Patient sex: F
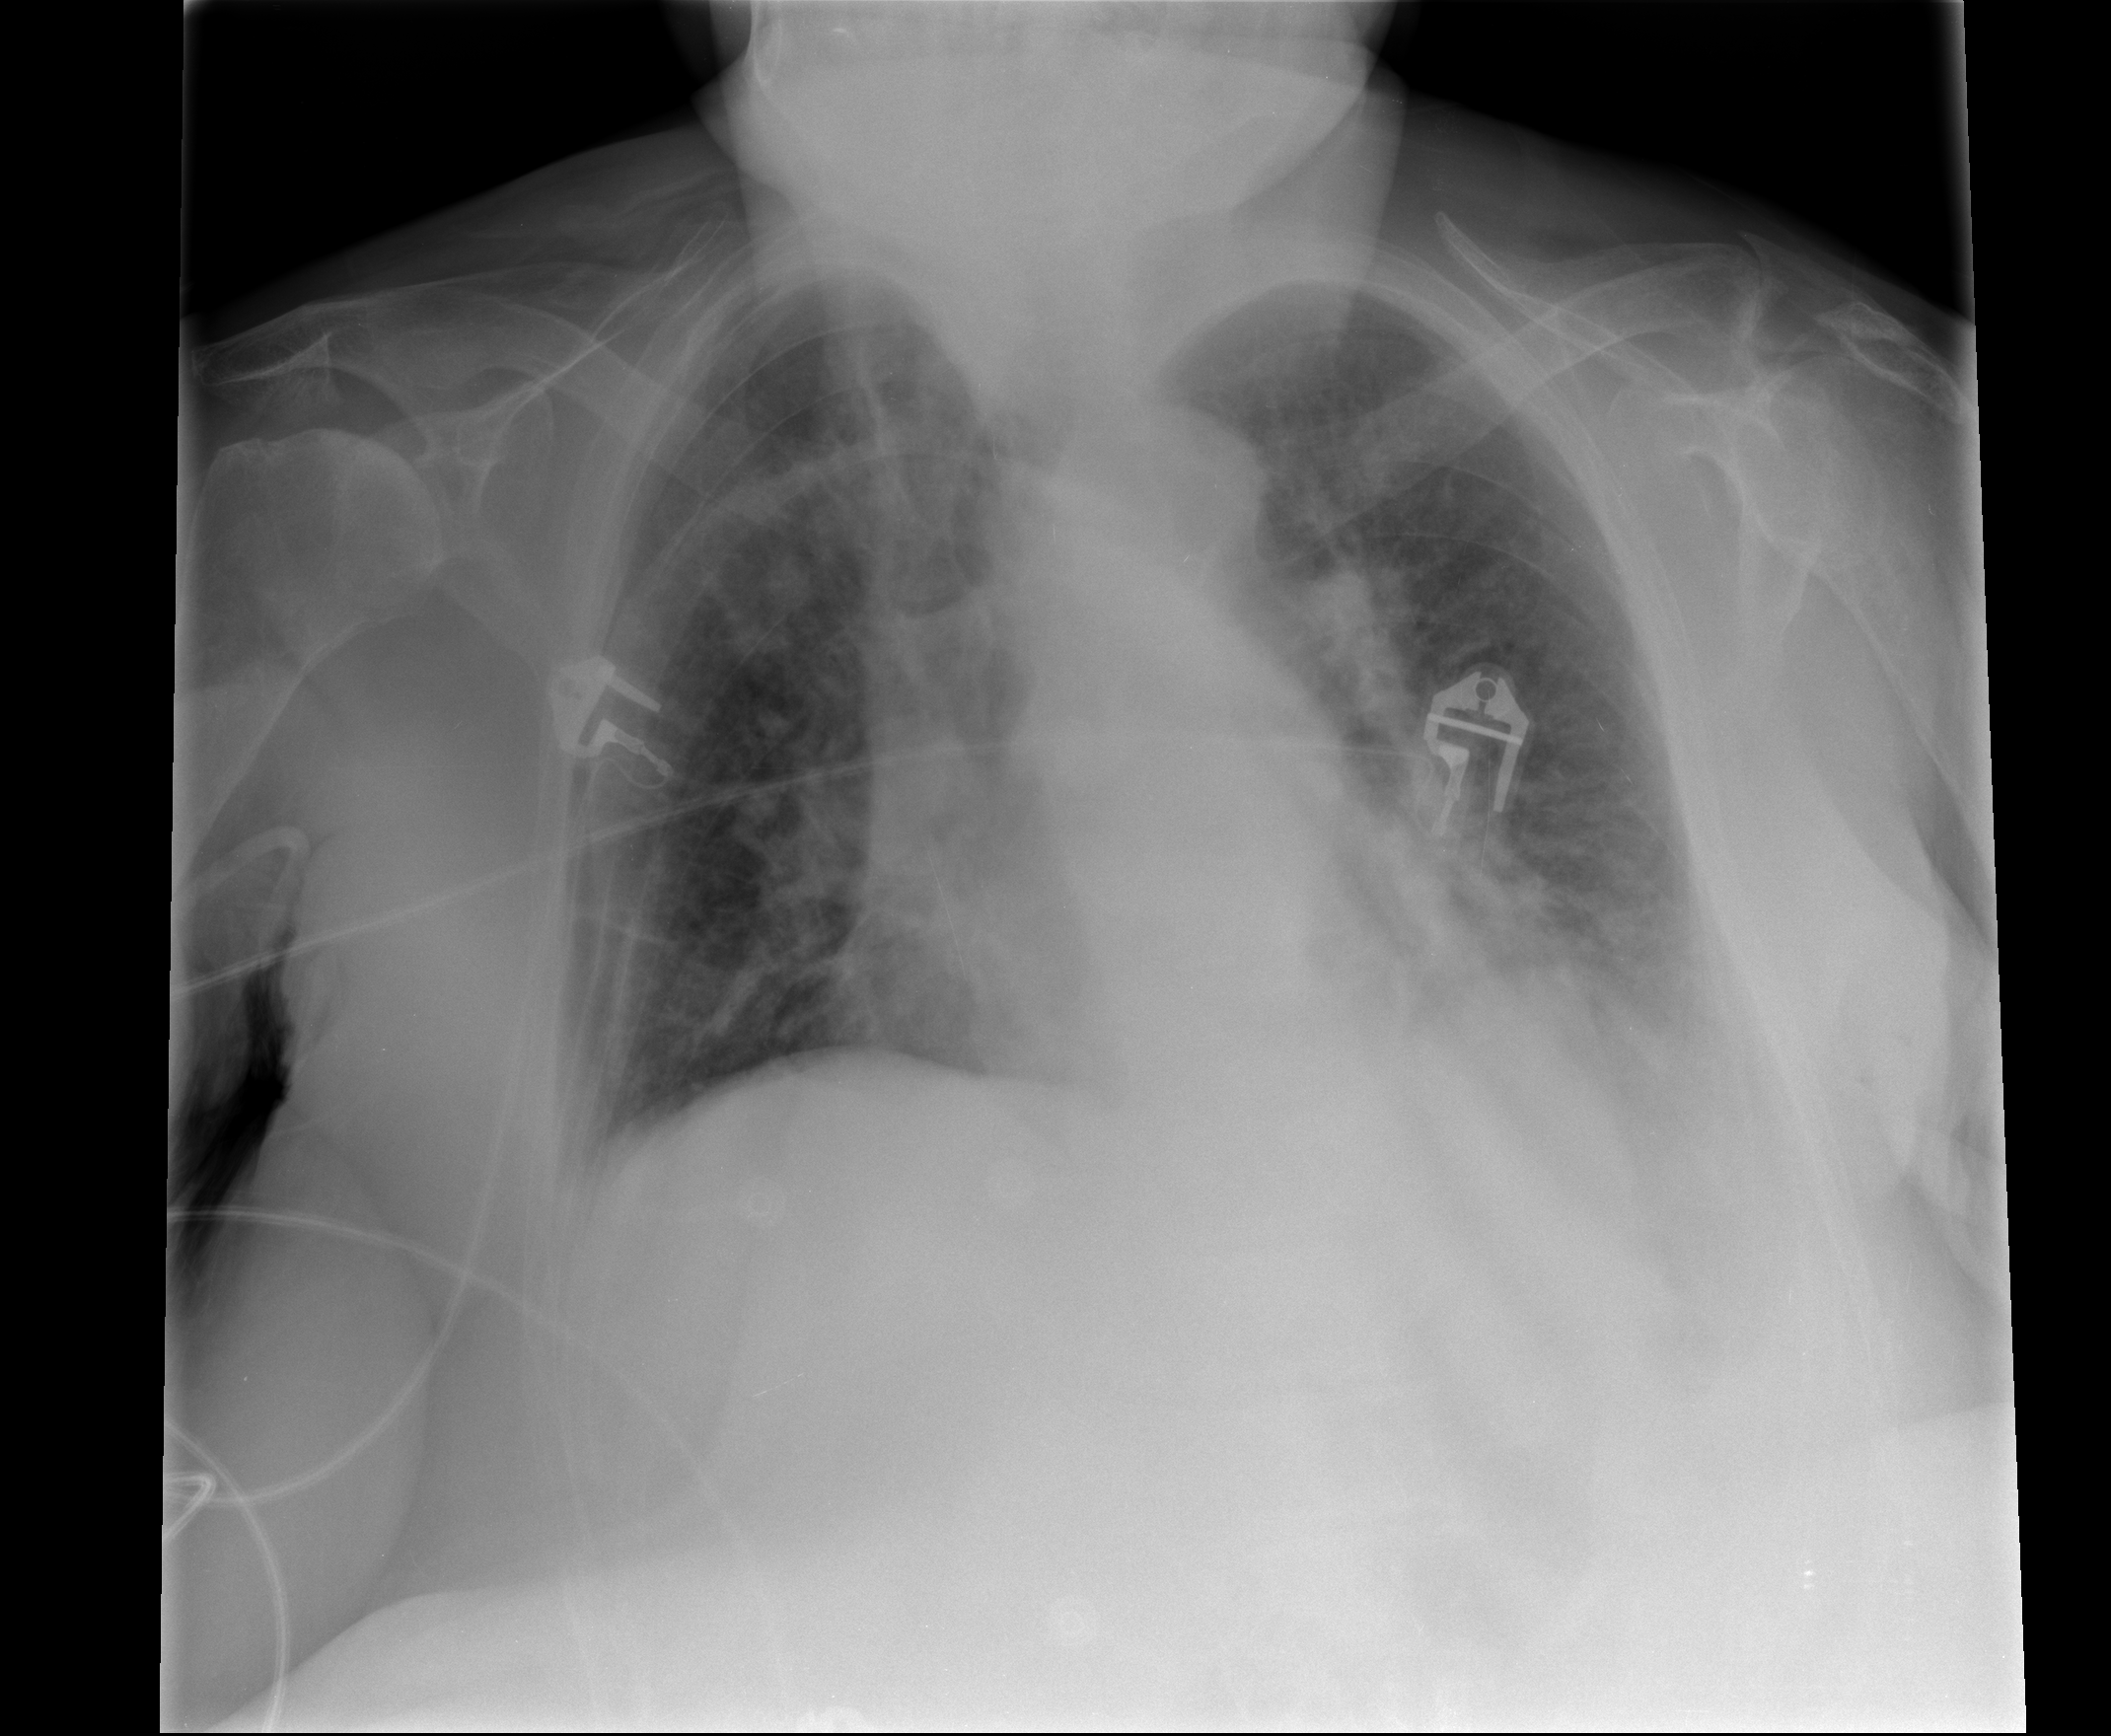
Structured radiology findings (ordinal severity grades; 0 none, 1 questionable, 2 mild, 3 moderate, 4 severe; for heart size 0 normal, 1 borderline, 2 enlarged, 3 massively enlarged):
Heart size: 0
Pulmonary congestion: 2
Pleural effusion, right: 0
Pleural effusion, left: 2
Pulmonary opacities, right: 2
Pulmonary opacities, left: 2
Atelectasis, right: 0
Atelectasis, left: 2